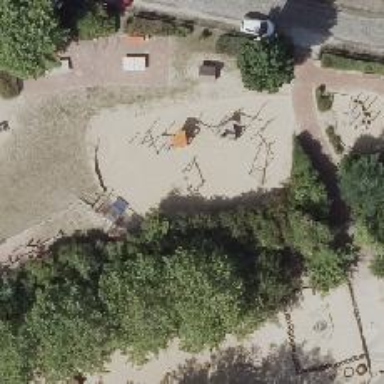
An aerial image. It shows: Playground featuring swings.